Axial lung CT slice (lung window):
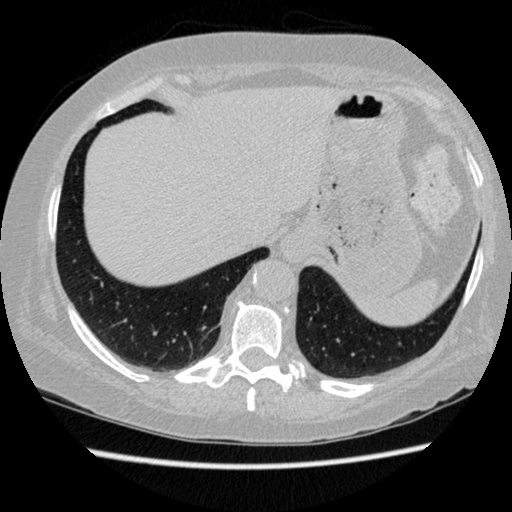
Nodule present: no